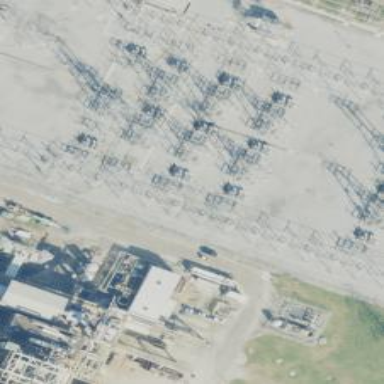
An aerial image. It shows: Switch used for power control.